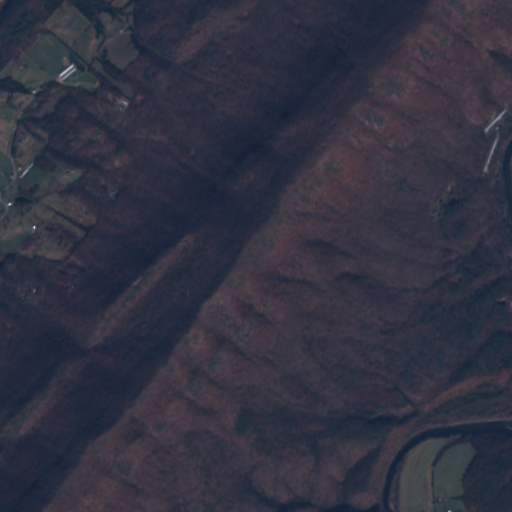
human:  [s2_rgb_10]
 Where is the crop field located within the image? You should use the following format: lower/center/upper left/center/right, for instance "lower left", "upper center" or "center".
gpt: The crop field is located in the lower right of the image.
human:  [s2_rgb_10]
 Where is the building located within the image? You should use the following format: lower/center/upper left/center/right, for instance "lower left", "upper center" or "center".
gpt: There is no building in the image.